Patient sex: F
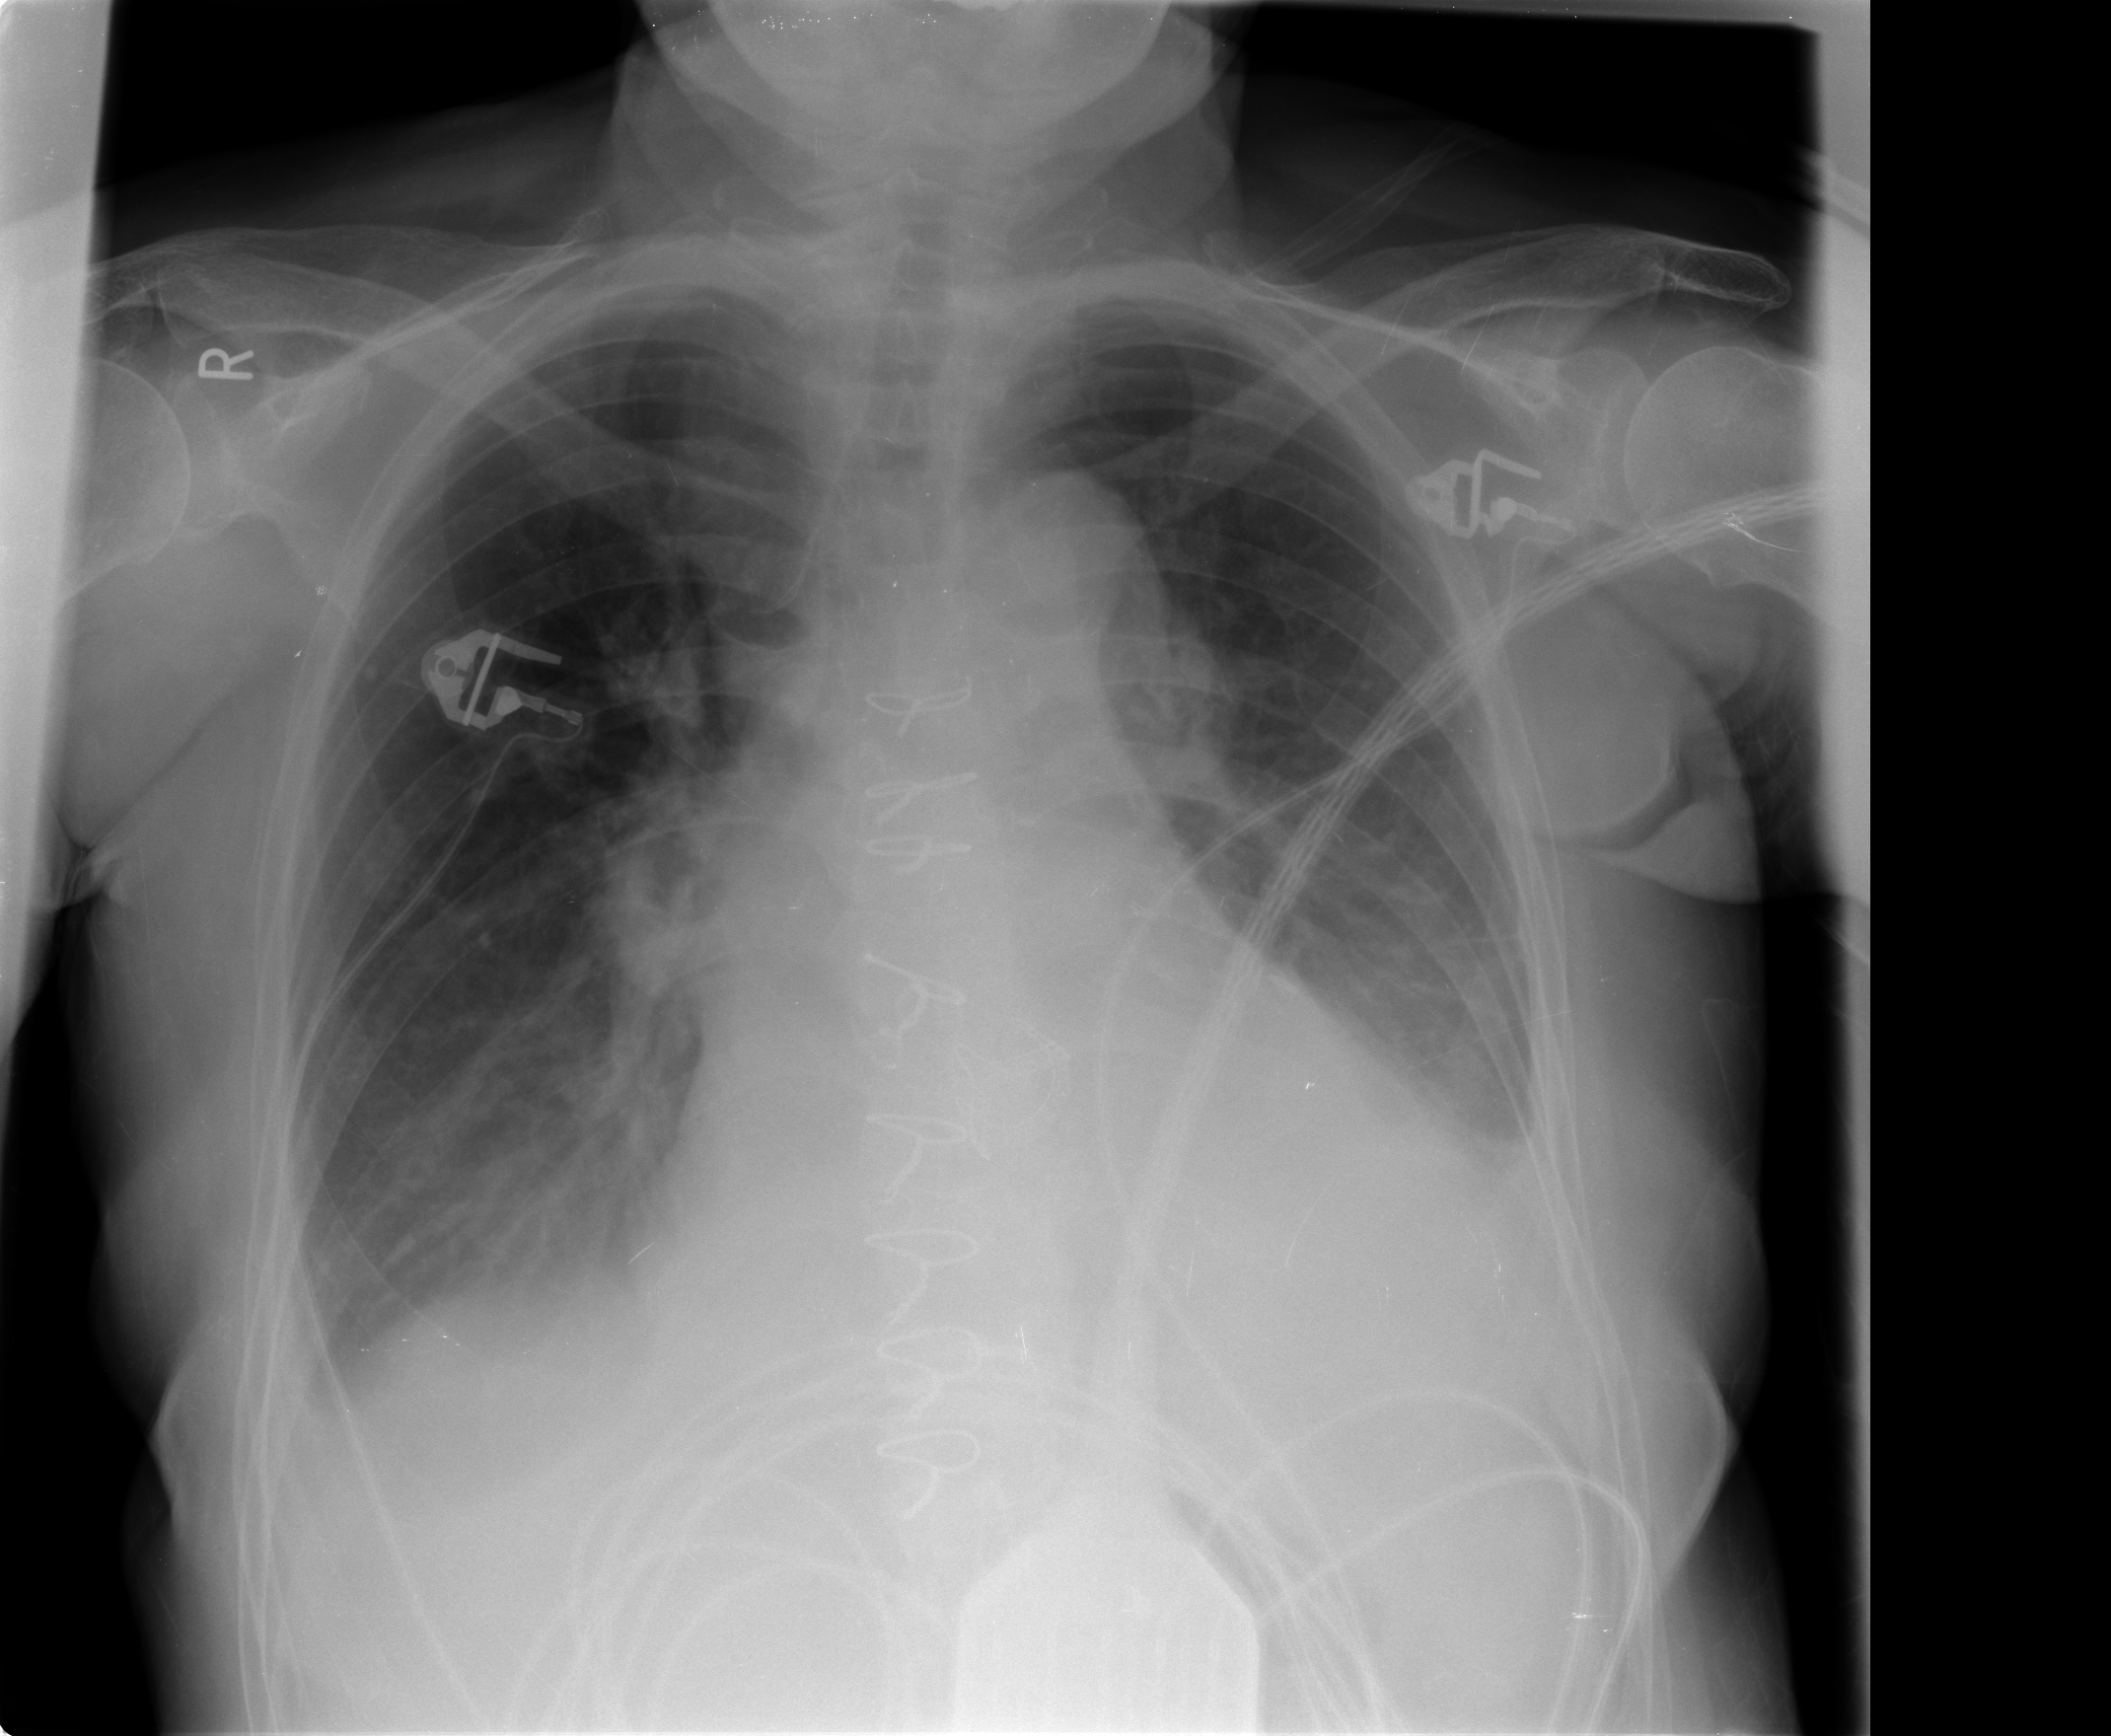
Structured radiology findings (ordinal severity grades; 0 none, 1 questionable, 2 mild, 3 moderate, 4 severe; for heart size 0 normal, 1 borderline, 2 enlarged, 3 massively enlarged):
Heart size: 3
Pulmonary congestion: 2
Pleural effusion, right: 2
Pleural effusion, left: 2
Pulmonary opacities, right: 0
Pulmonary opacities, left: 0
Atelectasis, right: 2
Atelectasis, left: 3